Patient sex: M
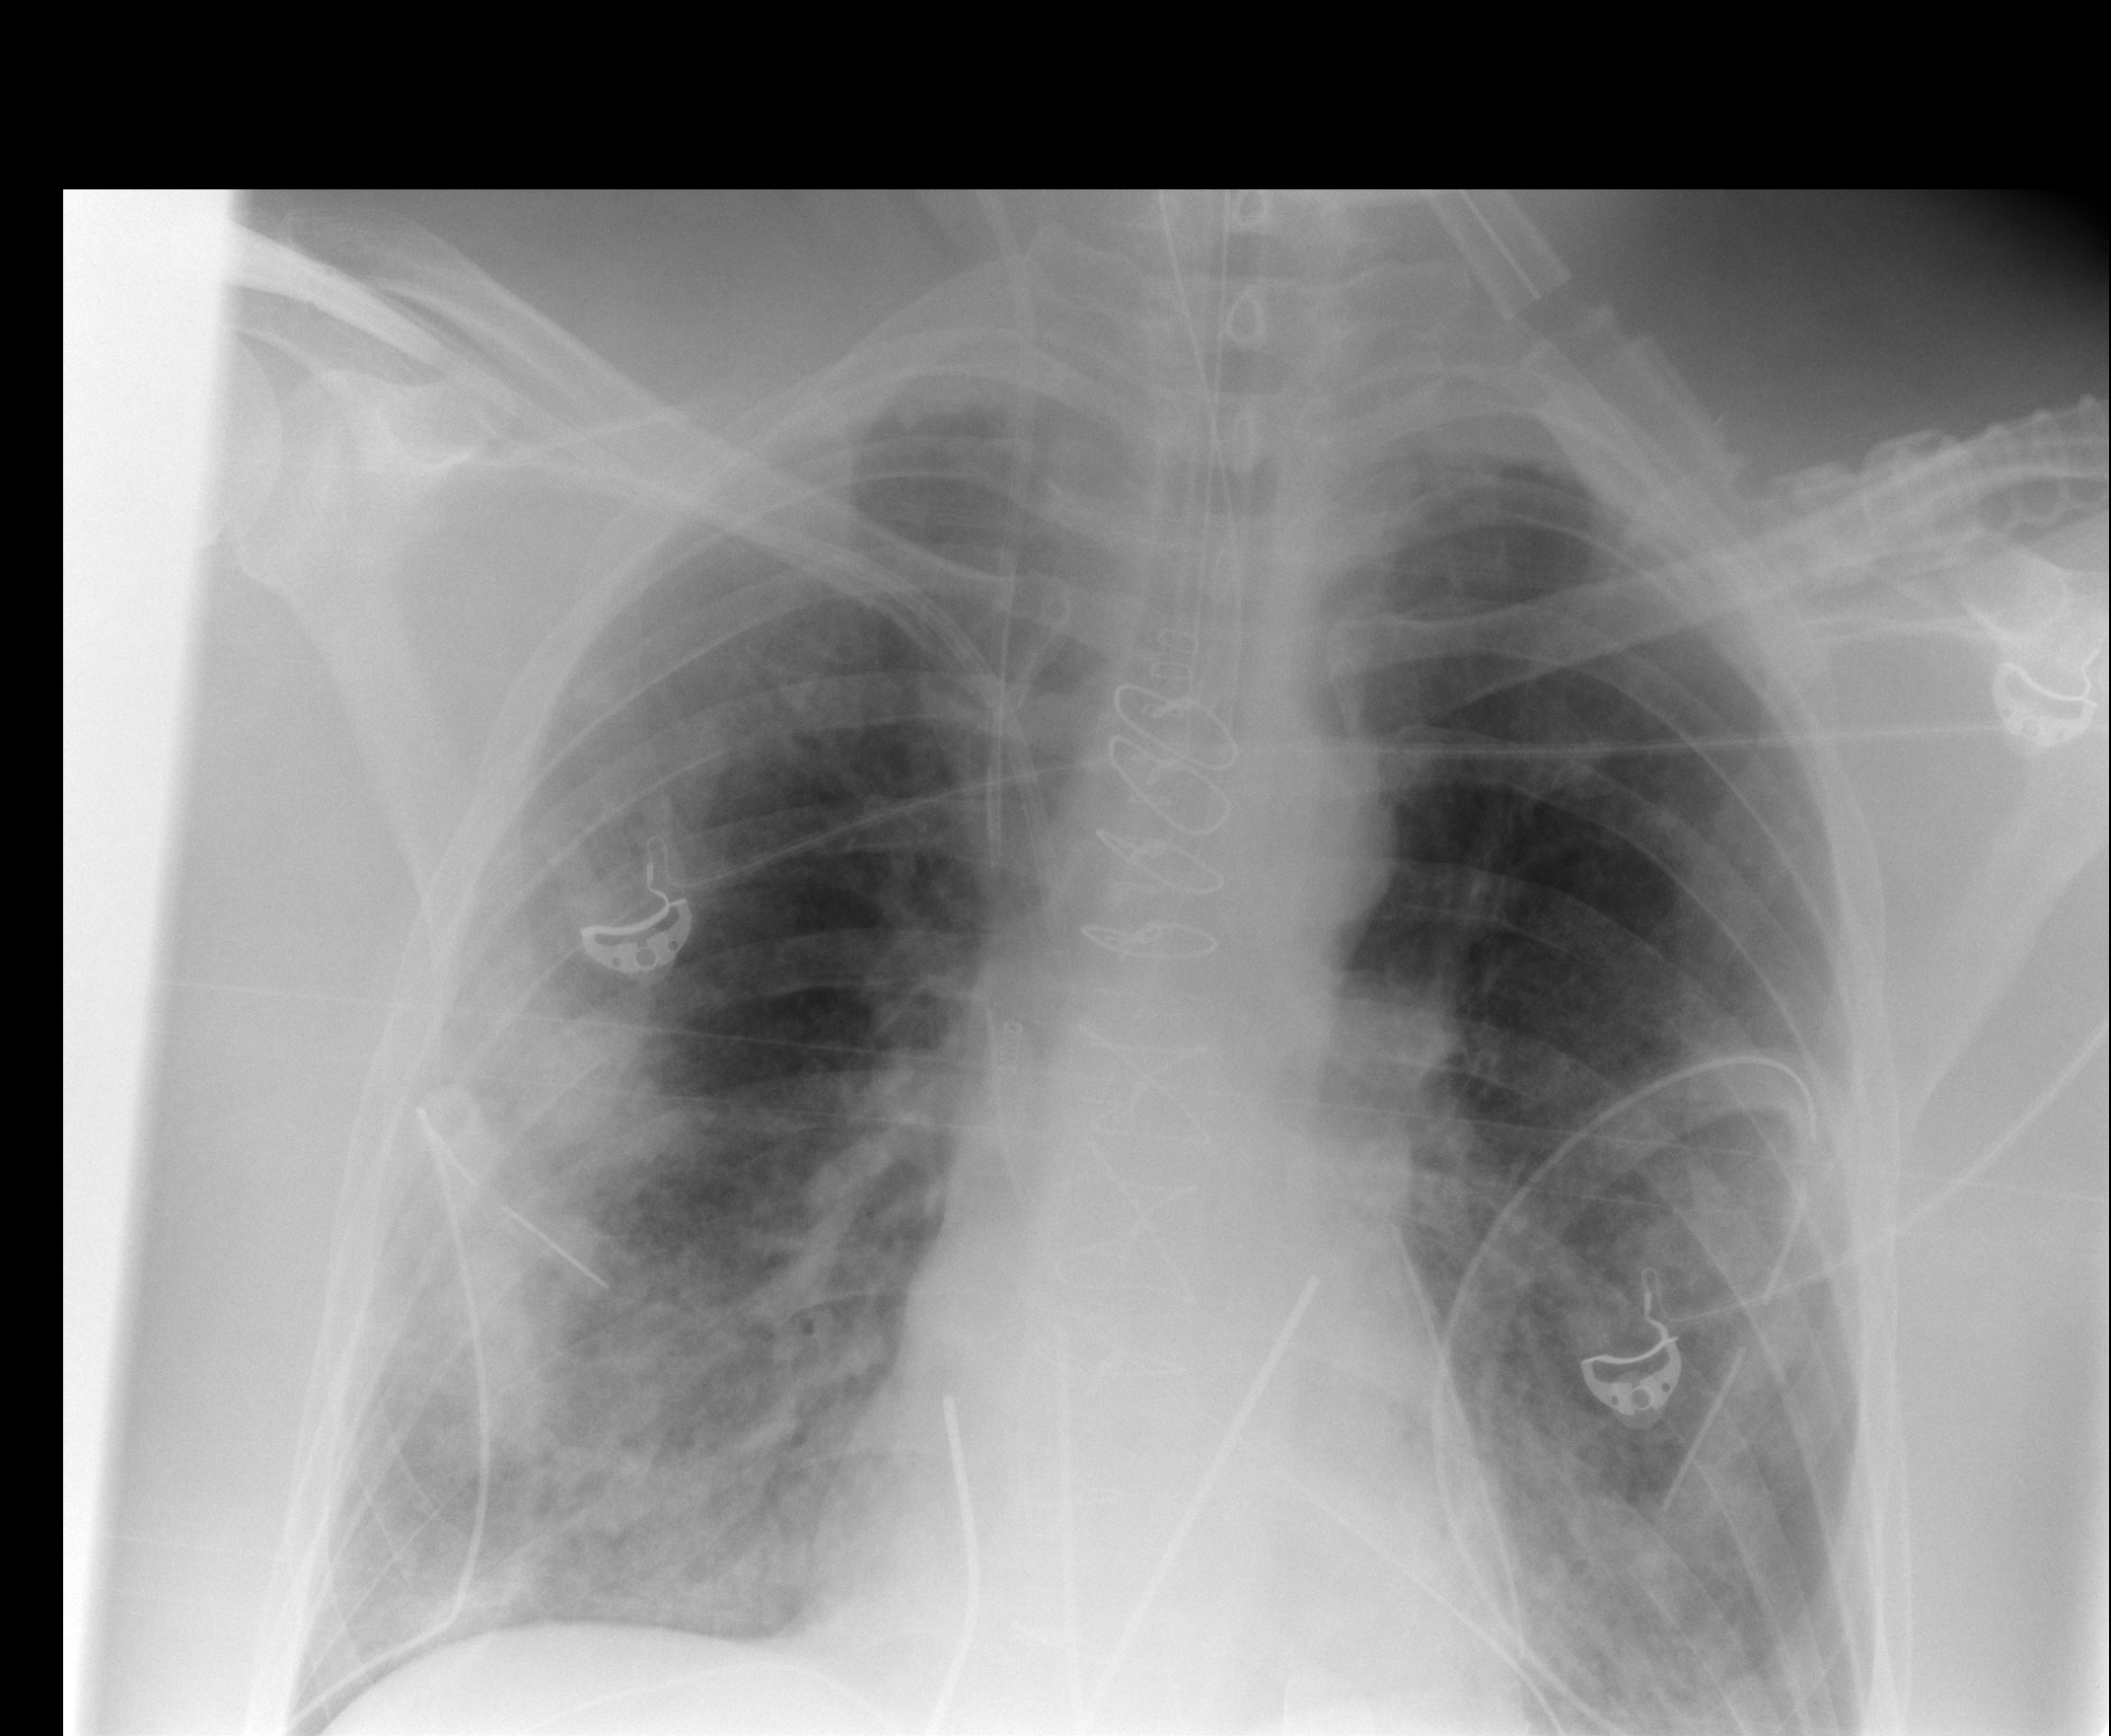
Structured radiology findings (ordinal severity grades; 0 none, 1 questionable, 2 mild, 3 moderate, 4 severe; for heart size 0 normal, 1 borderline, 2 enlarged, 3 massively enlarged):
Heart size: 0
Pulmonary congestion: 3
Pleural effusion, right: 1
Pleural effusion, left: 1
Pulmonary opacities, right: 3
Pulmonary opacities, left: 2
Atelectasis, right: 2
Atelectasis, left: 2